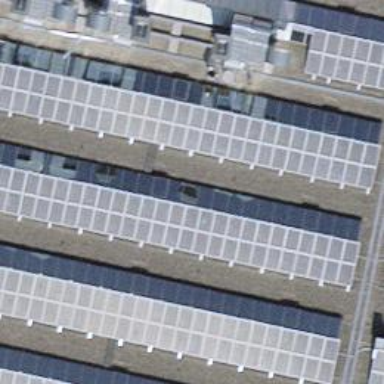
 consisting of solar photovoltaic panels."